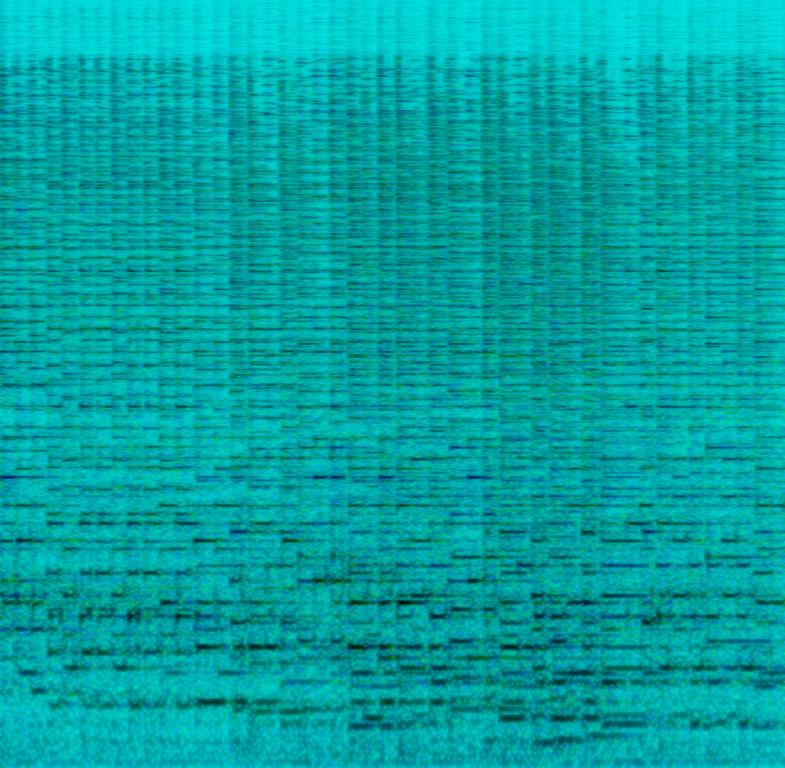
The low quality recording features a harpsichord solo melody. It sounds passionate, emotional and the recording is noisy.